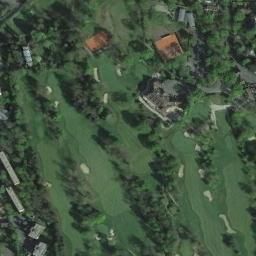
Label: golf_course